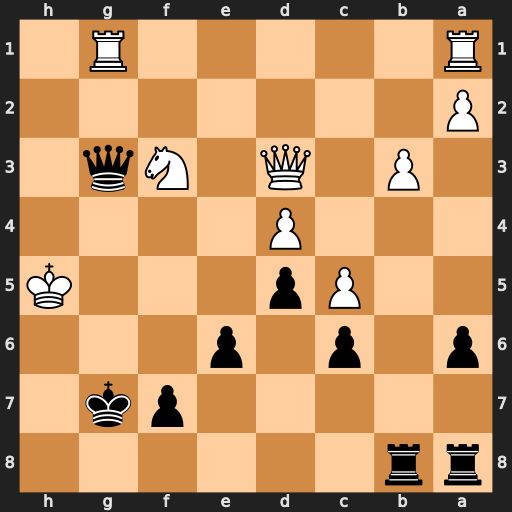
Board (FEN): rr6/5pk1/p1p1p3/2Pp3K/3P4/1P1Q1Nq1/P7/R5R1
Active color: b
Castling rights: -
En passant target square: -
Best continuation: Rh8+ Qh7+ Rxh7#